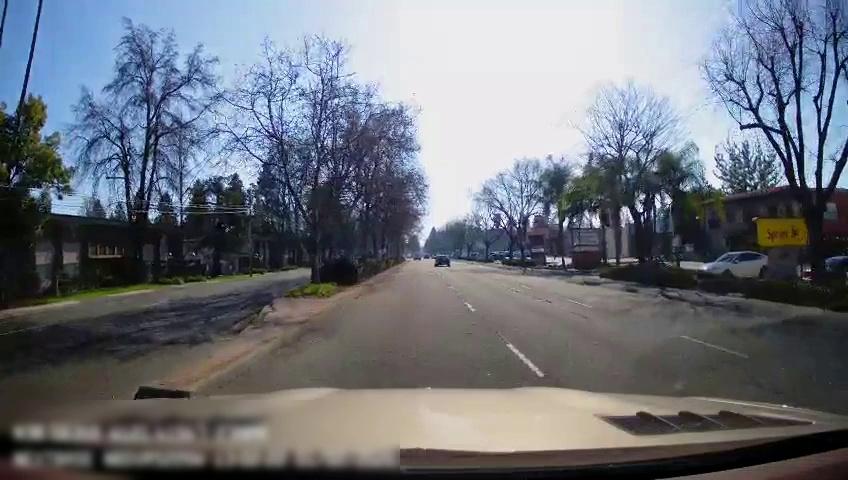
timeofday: Day
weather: Sunny
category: Drivable Space
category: Drivable Space
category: Vehicles | Car
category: Vehicles | Car
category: Vehicles | Car
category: Lanes | Current Lane
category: Lanes | Alternate Lane